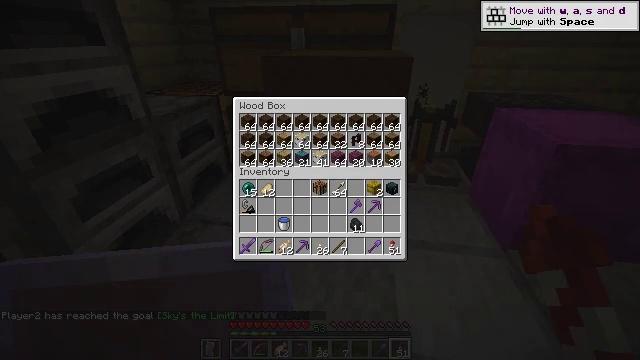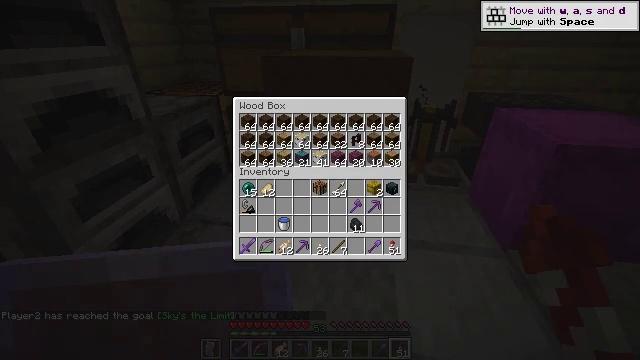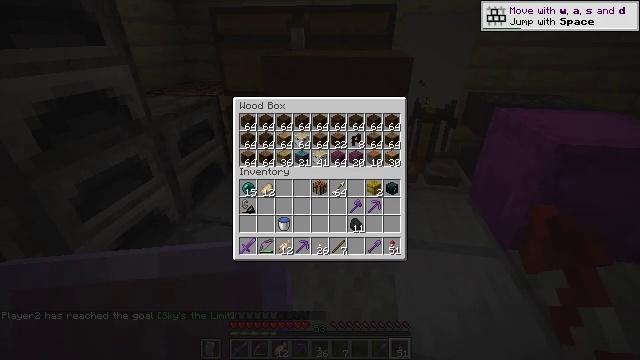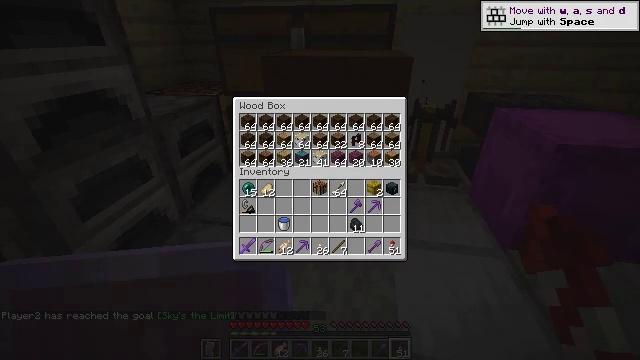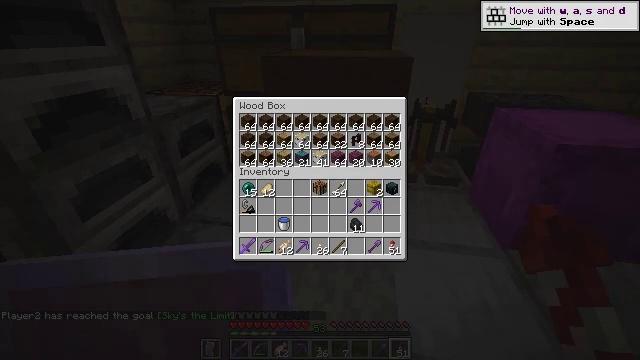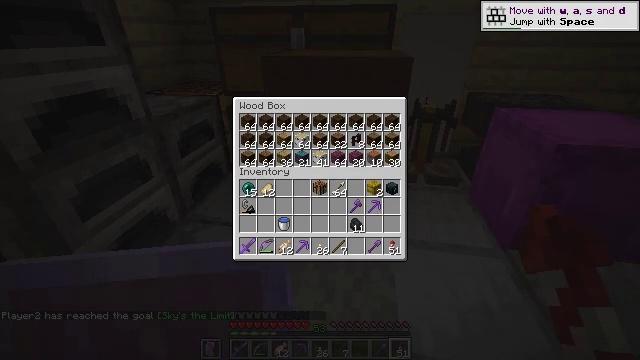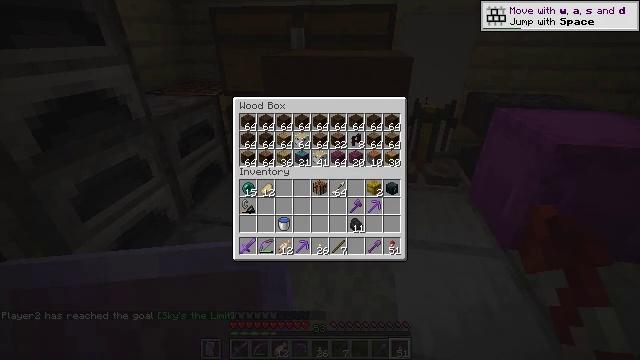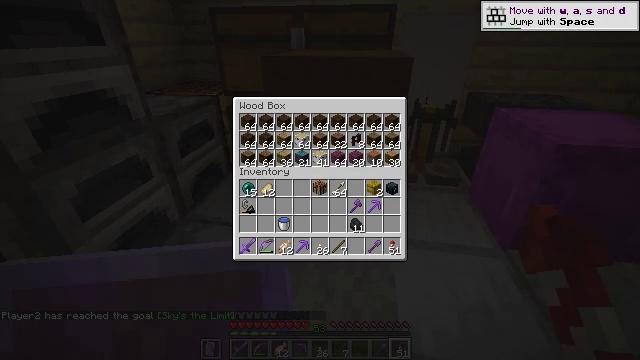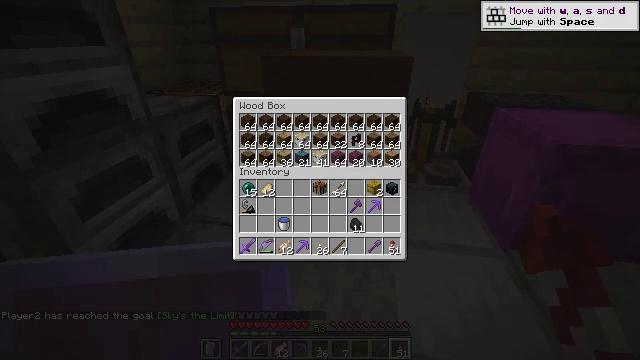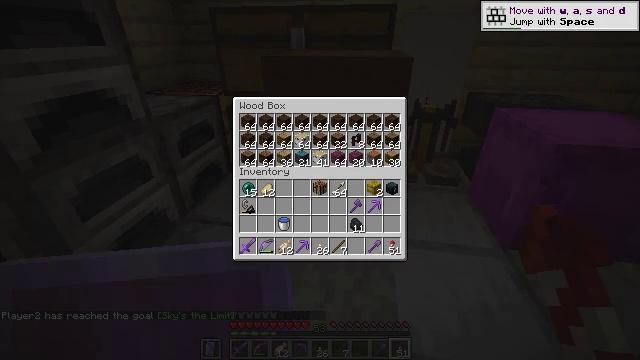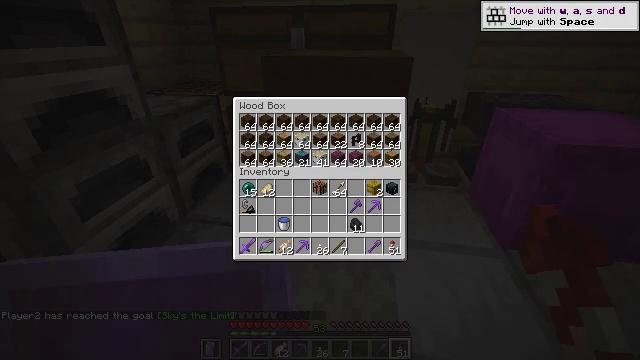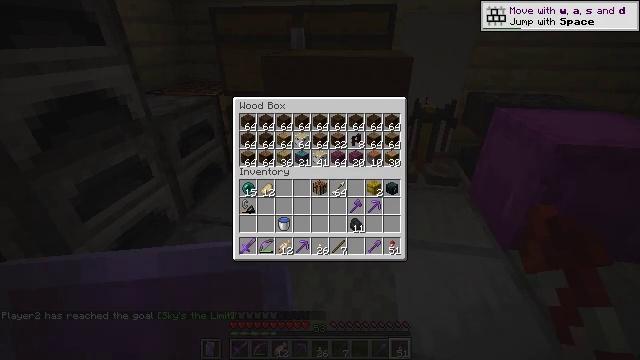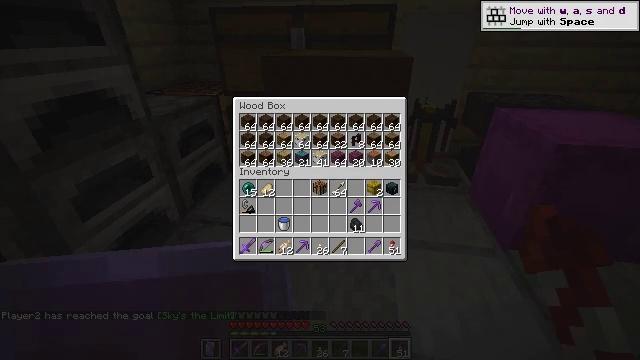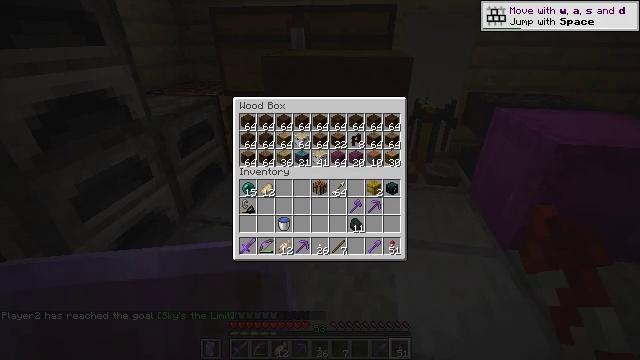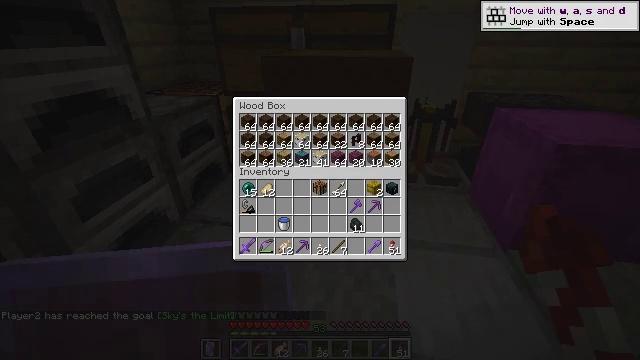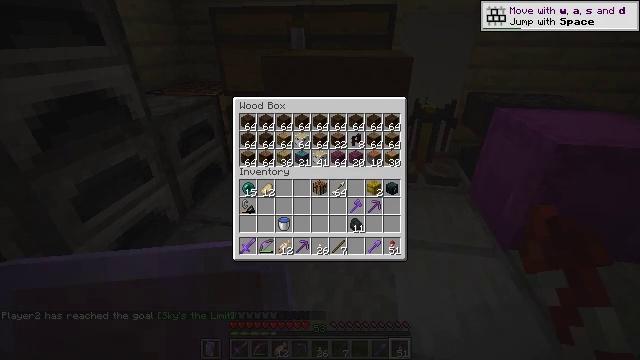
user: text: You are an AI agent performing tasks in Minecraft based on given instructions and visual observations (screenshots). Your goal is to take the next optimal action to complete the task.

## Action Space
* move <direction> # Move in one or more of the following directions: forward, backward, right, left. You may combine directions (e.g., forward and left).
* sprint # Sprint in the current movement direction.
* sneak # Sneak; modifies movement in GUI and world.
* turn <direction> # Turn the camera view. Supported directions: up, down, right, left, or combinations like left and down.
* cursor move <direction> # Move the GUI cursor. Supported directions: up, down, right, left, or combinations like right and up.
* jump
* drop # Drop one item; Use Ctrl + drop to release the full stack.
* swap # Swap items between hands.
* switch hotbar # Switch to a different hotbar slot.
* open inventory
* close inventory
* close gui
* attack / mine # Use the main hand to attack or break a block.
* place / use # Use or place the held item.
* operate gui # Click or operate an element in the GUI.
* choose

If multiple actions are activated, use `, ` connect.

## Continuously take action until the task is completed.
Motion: motion action
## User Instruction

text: Retrieve vines from walls or cliffs.
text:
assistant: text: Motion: no_op
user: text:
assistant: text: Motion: no_op
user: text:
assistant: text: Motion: no_op
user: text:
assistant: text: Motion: no_op
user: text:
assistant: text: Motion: no_op
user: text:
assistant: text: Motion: no_op
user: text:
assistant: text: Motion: no_op
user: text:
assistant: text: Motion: no_op
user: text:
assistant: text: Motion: no_op
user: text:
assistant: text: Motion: no_op
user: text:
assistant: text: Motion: no_op
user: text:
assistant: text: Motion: no_op
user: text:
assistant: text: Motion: no_op
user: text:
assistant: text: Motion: no_op
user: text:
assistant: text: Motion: no_op
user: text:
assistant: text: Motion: no_op
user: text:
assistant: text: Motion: no_op
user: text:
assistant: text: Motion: no_op
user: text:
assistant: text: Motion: no_op
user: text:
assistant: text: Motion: no_op
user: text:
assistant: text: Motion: no_op
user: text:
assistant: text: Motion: no_op
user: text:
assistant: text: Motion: no_op
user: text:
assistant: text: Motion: no_op
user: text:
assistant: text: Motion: no_op
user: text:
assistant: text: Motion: no_op
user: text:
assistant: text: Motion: no_op
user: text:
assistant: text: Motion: no_op
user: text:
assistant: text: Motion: no_op
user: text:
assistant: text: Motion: no_op